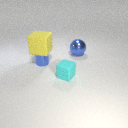
large blue metal sphere behind small blue metal cylinder